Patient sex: M
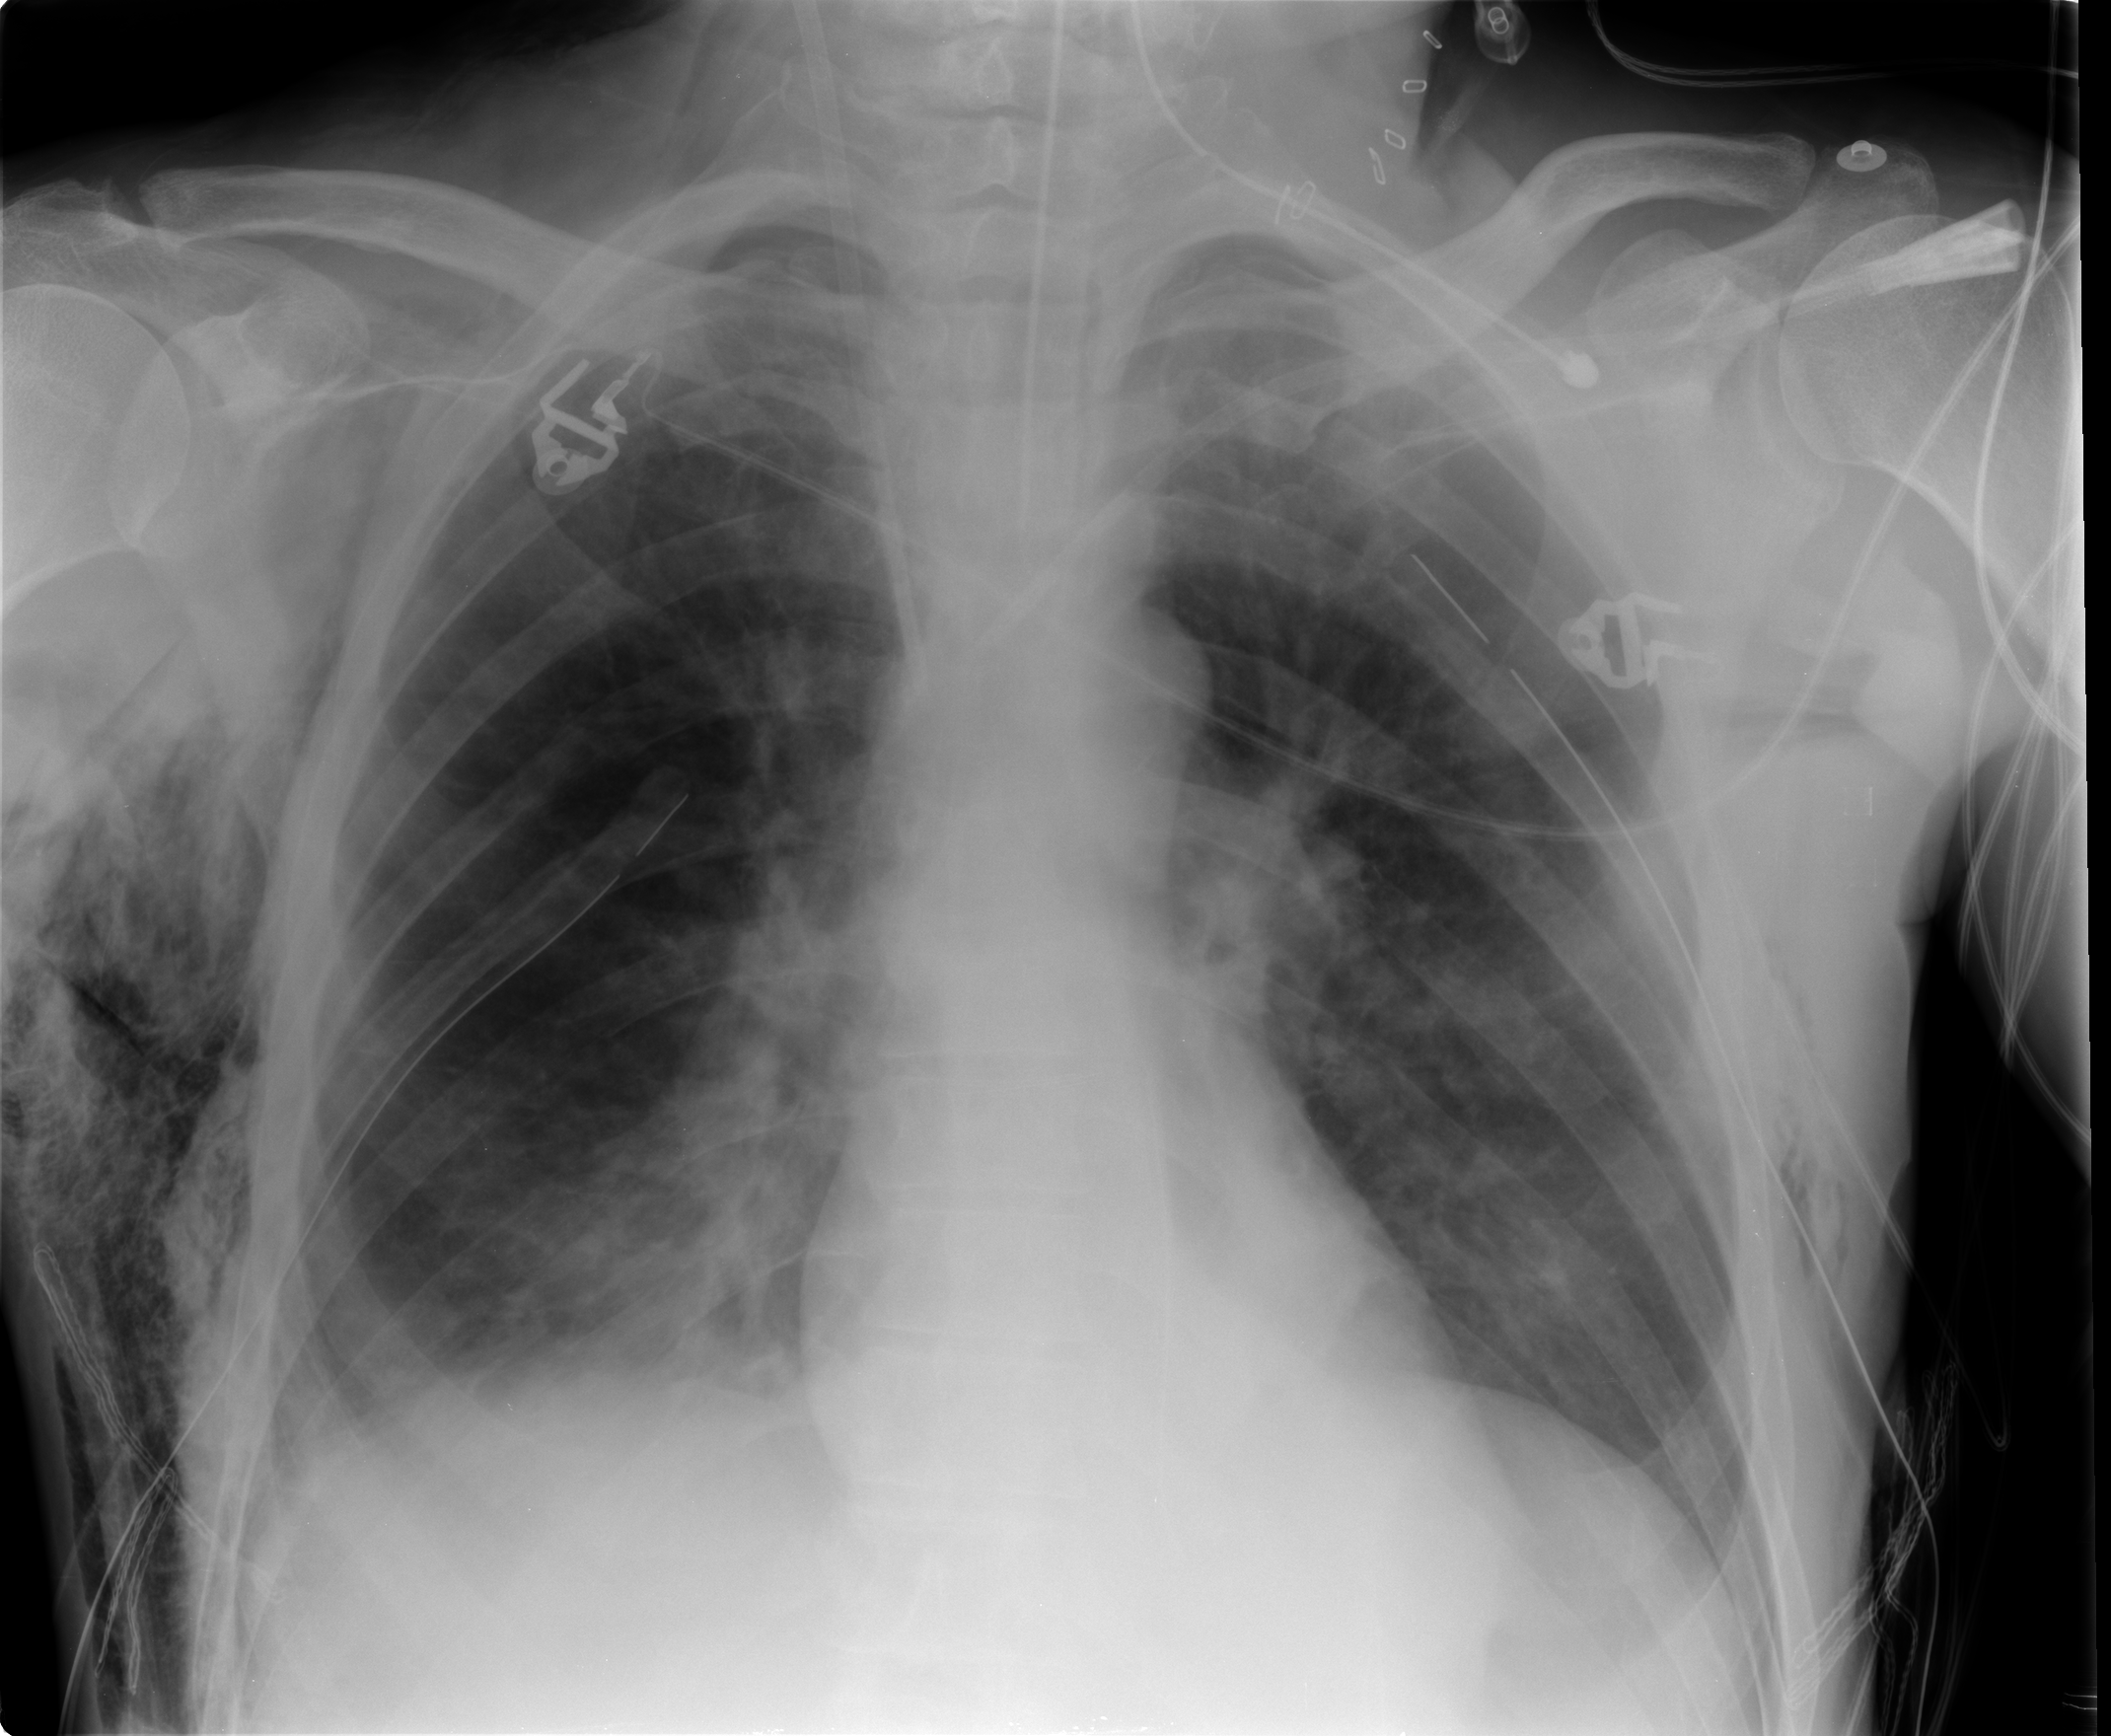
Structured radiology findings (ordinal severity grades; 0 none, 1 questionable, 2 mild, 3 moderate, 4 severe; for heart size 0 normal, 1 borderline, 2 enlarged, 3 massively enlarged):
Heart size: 0
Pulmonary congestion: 1
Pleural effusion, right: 2
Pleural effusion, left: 0
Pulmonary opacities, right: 2
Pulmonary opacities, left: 0
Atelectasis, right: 3
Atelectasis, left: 2